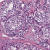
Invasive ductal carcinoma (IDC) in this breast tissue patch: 1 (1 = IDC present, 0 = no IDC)